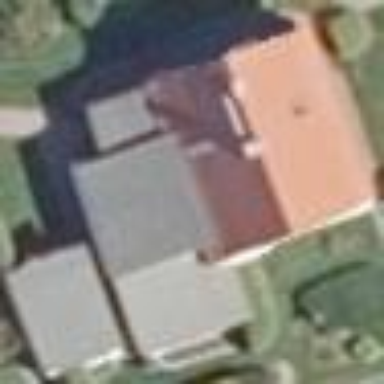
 colored in red. The overall building color is grey."